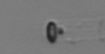
Label: Skeletonema